Brain MRI, t1w sequence, axial 2D slice.
Patient: age 52, sex M, weight 78 kg, height 1.78 m
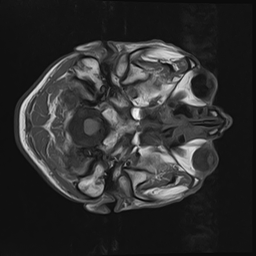